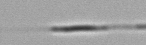
Label: Leptocylindrus